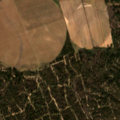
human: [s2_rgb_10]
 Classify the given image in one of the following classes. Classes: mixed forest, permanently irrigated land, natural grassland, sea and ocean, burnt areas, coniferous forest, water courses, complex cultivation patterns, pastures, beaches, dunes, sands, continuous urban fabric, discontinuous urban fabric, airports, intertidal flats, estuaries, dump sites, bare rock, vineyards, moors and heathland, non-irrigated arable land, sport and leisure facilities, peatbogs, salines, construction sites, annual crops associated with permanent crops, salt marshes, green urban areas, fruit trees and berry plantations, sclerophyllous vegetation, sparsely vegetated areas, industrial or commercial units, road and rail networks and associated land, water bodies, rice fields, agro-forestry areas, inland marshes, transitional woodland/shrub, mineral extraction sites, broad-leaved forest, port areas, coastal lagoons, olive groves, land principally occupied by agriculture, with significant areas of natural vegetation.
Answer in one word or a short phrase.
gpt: permanently irrigated land, broad-leaved forest, coniferous forest, mixed forest